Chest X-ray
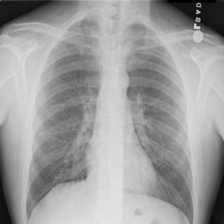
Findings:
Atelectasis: negative
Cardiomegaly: negative
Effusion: negative
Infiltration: negative
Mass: negative
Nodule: negative
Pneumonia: negative
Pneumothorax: negative
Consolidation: negative
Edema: negative
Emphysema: negative
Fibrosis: negative
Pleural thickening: negative
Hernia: negative